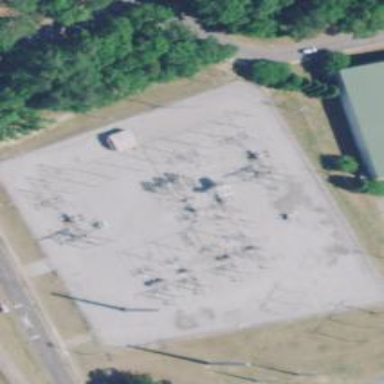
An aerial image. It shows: Switch for power supply.